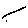
Label: line